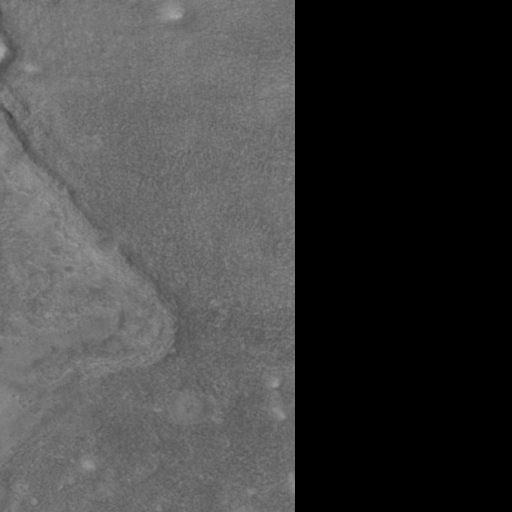
Classes present: Background, Cone